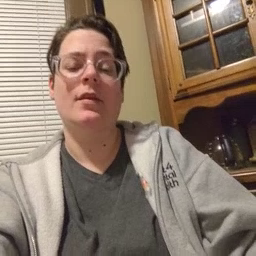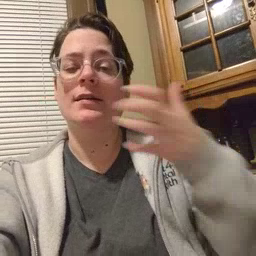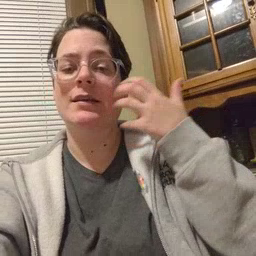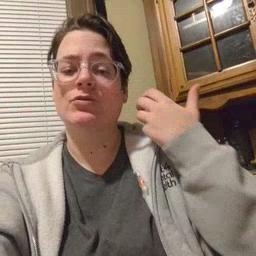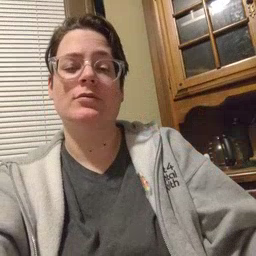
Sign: tiger